Group 1:
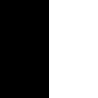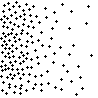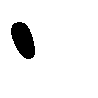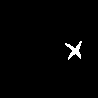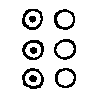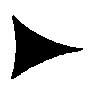
Group 2:
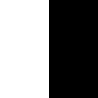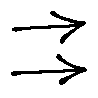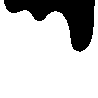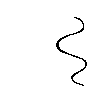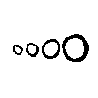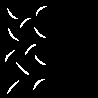
Rule separating the two groups: Left half has more black (less white) than right half versus vice versa.
Comments: A similar, but different, solution is "center of mass is on the left half vs. center of mass is on the right half."
Author: Aaron David Fairbanks